Question: I have this histograph that shows all my numerical variables. I want to add x and y labels to each of them. Is that possible, or do I have to break them all up into tiny graphs?
'''
dfConverted[['attack', 'defense', 'link_number', 'pendulum_left', 'pendulum_right', 'stars']].hist(bins=50, figsize=(20,15))
plt.show()
'''

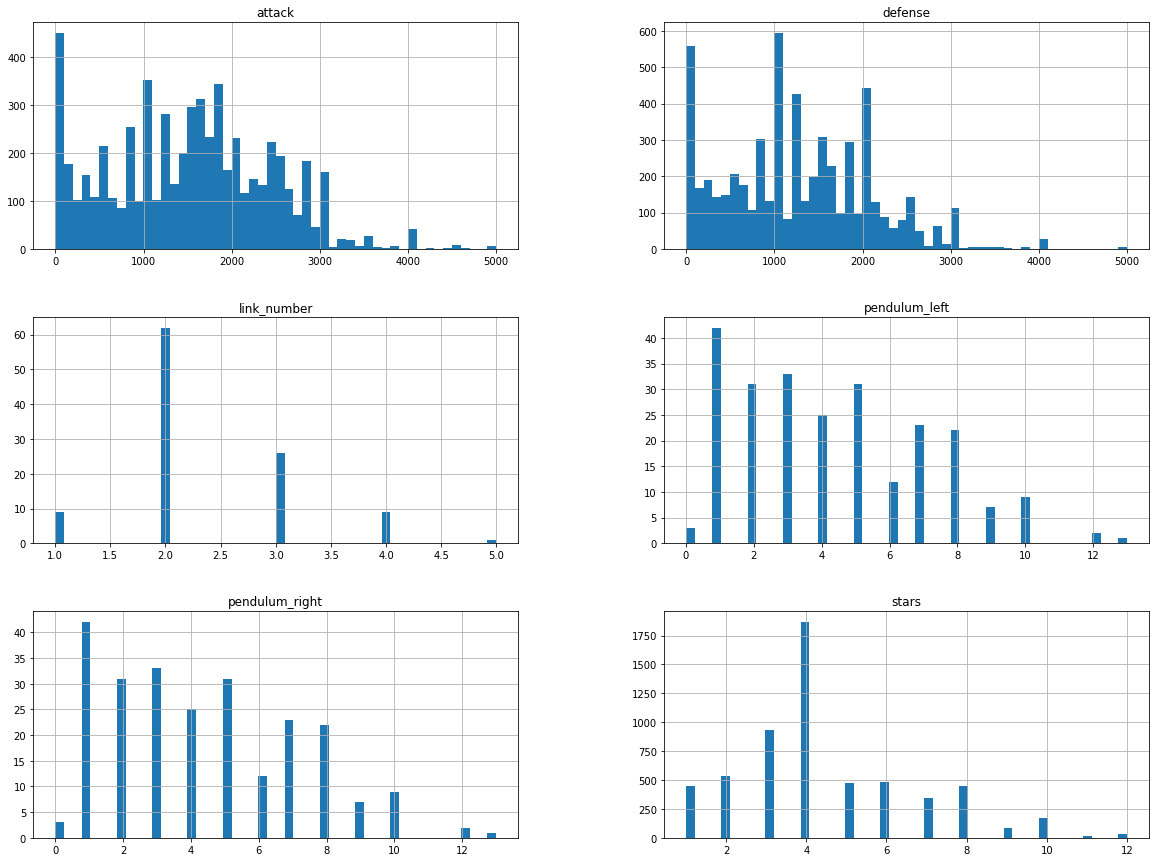
Answer: The 'hist' method will return a list of axes that you can loop through and update.
'''
axes = dfConverted[['attack', 'defense', 'link_number', 'pendulum_left', 'pendulum_right', 'stars']].hist(bins=50, figsize=(20,15))
for ax in axes[0]:
ax.set_xlabel('x')
ax.set_ylabel('y')
plt.show()
'''